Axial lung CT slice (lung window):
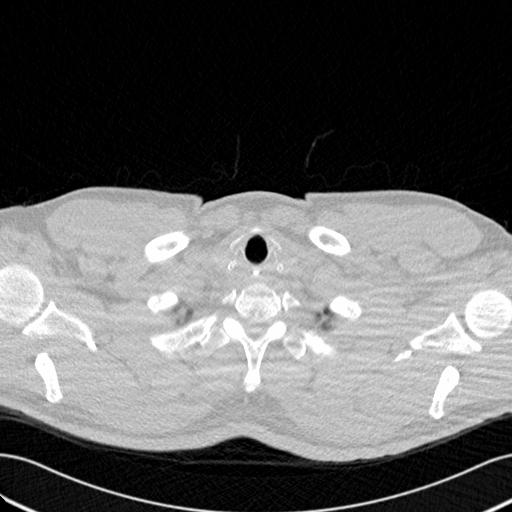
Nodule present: no